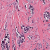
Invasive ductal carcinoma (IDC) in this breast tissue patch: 1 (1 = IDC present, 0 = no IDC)